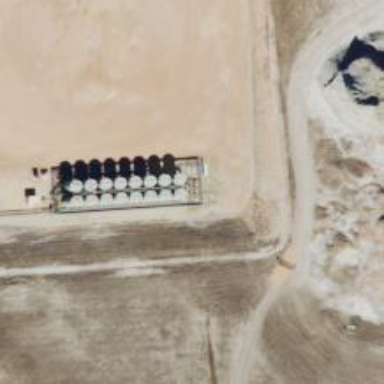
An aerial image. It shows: Storage tank with man-made structure.